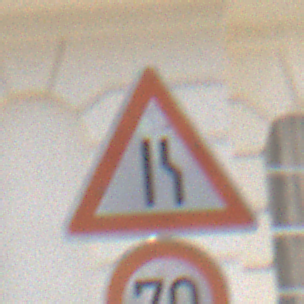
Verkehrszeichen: EinseitigVerengteFahrbahnRechts
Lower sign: Geschwindigkeit70
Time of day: MorningAfternoon
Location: Outdoor (Urban)
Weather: PartlyCloudy
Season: NotSpecified
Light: Natural